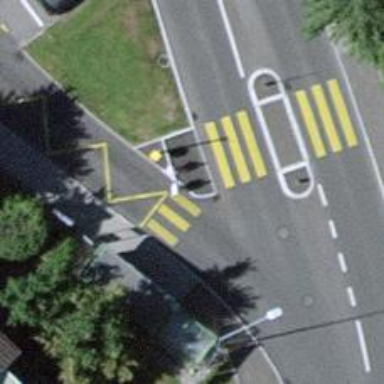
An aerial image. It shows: Kerb serving as barrier.